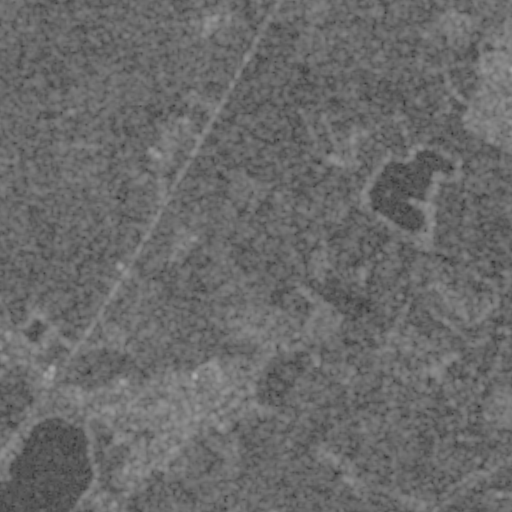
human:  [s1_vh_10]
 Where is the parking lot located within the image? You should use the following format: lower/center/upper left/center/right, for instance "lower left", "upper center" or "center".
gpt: The parking lot is located in the upper right of the image.
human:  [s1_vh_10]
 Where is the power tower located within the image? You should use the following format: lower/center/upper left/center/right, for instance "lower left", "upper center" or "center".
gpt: The power tower is located in the lower right of the image.
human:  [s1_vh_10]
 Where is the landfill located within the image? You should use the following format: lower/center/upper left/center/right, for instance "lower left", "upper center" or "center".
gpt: There is no landfill in the image.

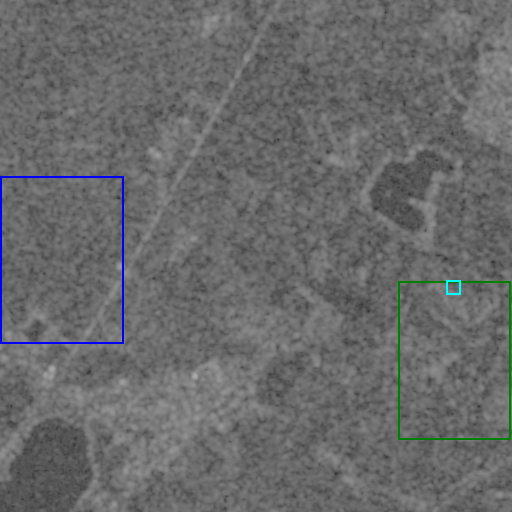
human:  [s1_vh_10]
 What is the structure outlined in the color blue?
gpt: The structure outlined in blue is a crop field.
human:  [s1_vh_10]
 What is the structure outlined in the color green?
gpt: The structure outlined in green is a park.
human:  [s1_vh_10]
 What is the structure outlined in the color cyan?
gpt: The structure outlined in cyan is a parking lot.
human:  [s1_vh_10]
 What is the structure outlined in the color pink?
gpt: There is no pink outline.